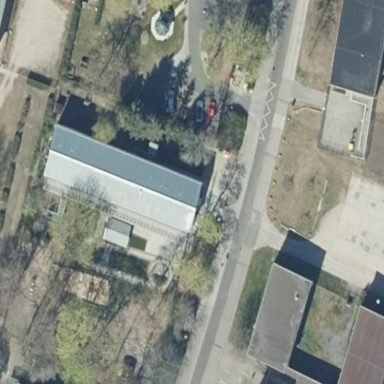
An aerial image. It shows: Kindergarten building.